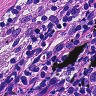
Metastatic tissue present: no